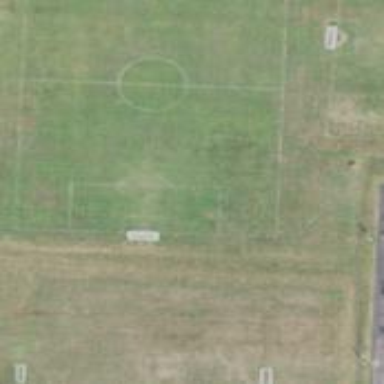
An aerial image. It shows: Soccer pitch for leisureland activities.